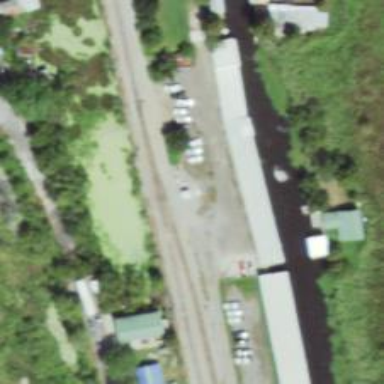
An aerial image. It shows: Railway service station.